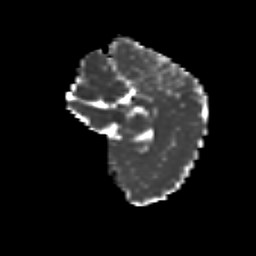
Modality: MD
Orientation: sagittal
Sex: female
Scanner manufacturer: siemens
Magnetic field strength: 3 T
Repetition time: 5 s
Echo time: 0.071 s